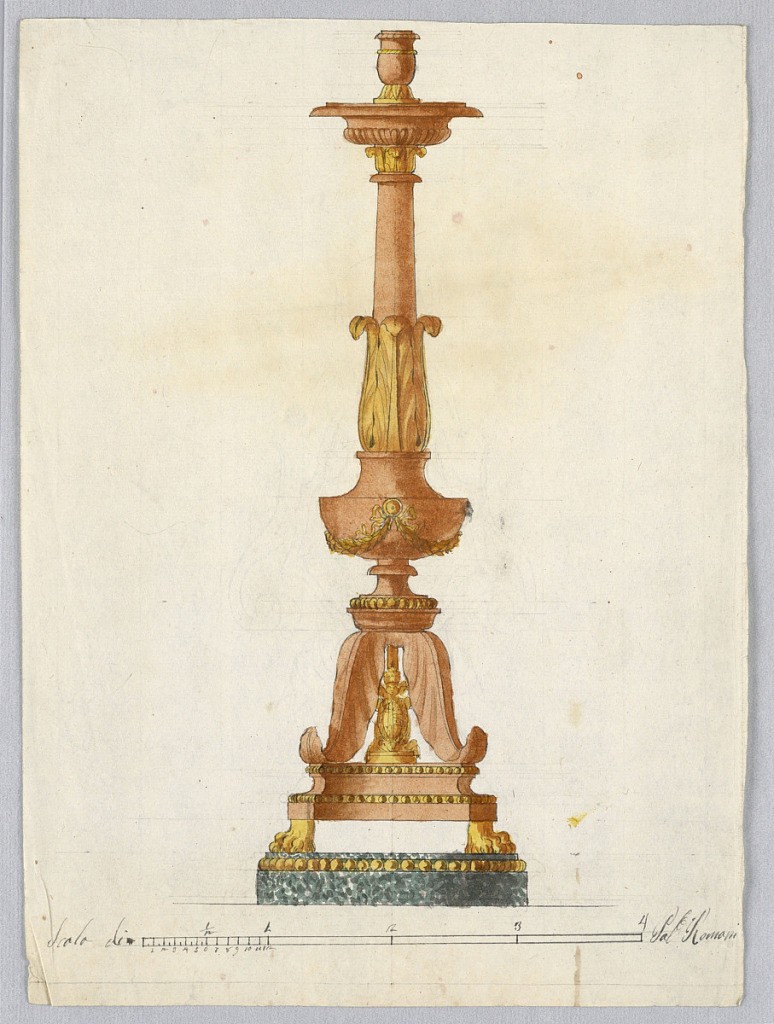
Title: Design for a Candlestick
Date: ca. 1820
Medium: Pen and ink, brush and watercolor, graphite on paper
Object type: Drawing
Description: Vertical rectangle. Upper part of the candlestick base is formed by three volutes of leaves, with the coat of arms of Pope Pius VII standing in the center. The shaft is formed by a column standing upon a vase. One socket for candle at top. Scale and inscription at bottom.